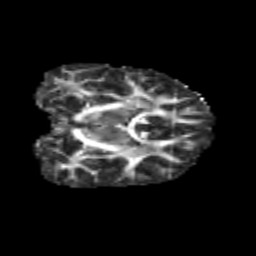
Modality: FA
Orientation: coronal
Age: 13
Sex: male
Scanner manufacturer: siemens
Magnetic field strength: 3 T
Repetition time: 3.8 s
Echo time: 0.07 s